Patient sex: F
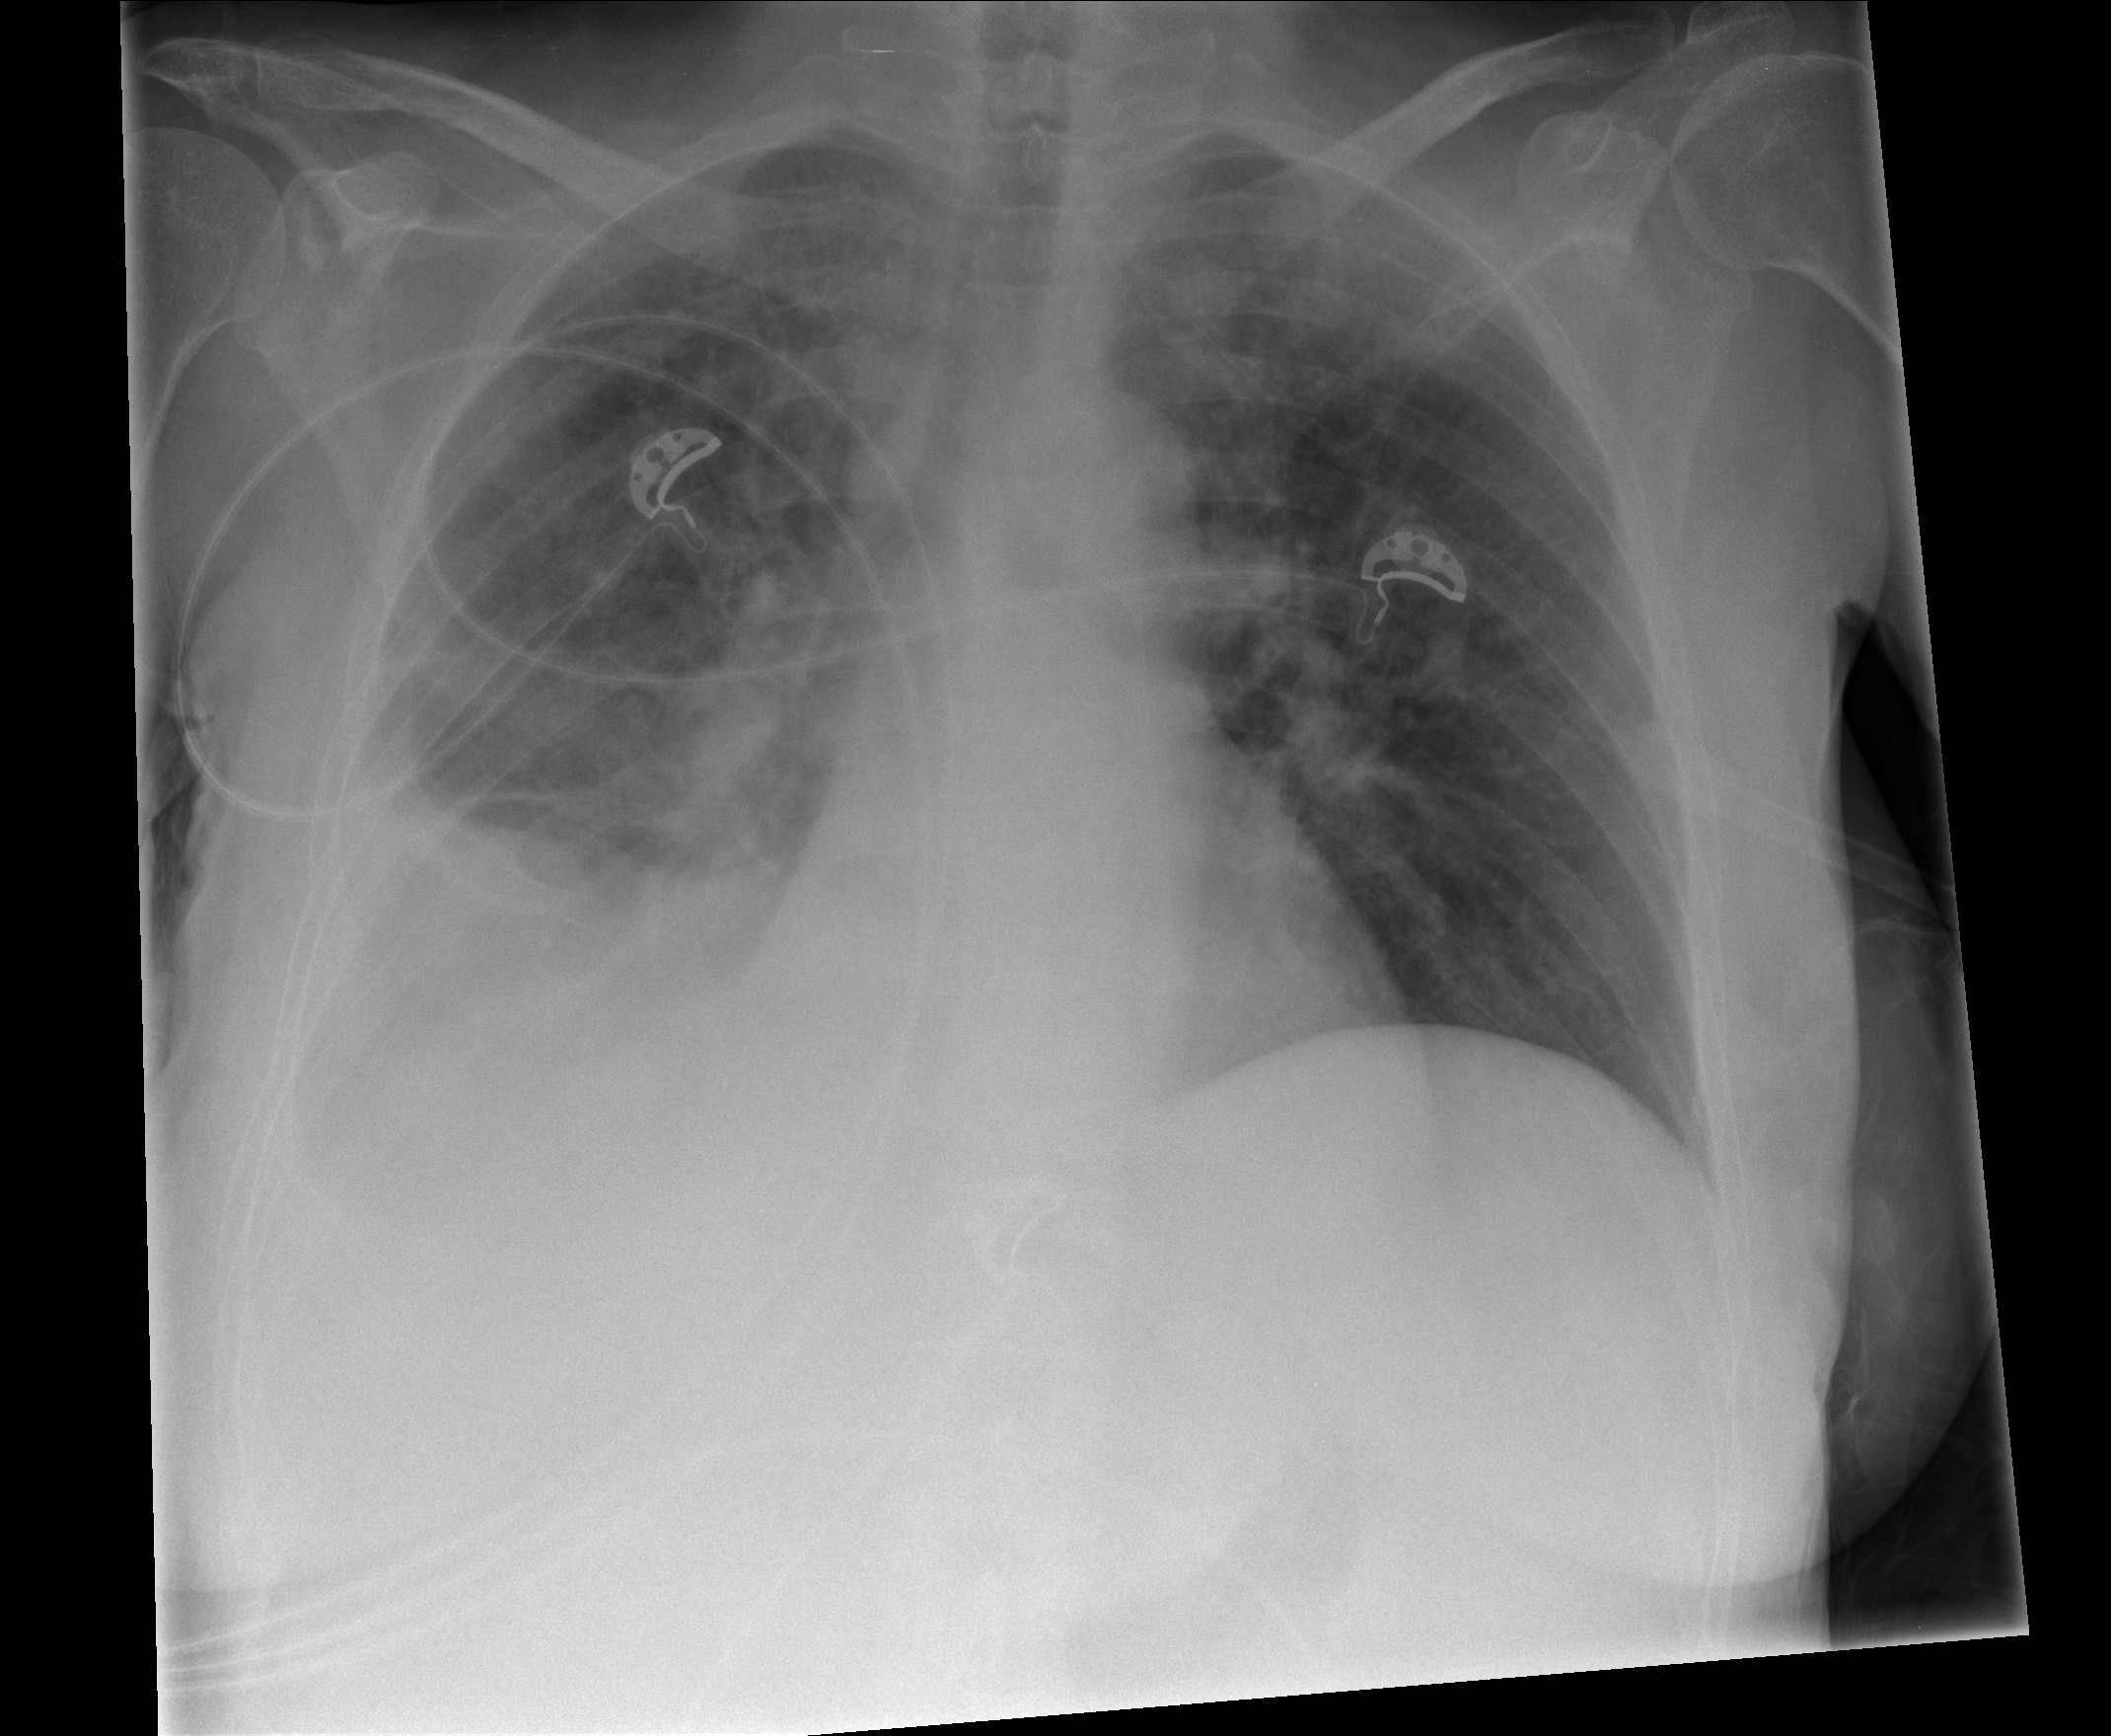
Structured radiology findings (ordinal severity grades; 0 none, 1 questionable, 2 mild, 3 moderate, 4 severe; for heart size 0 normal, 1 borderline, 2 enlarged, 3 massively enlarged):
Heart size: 0
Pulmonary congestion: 2
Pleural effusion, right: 2
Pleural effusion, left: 0
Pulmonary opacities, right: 0
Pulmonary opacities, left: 0
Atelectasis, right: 2
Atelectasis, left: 0